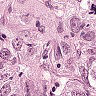
Metastatic tissue present: yes